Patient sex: M
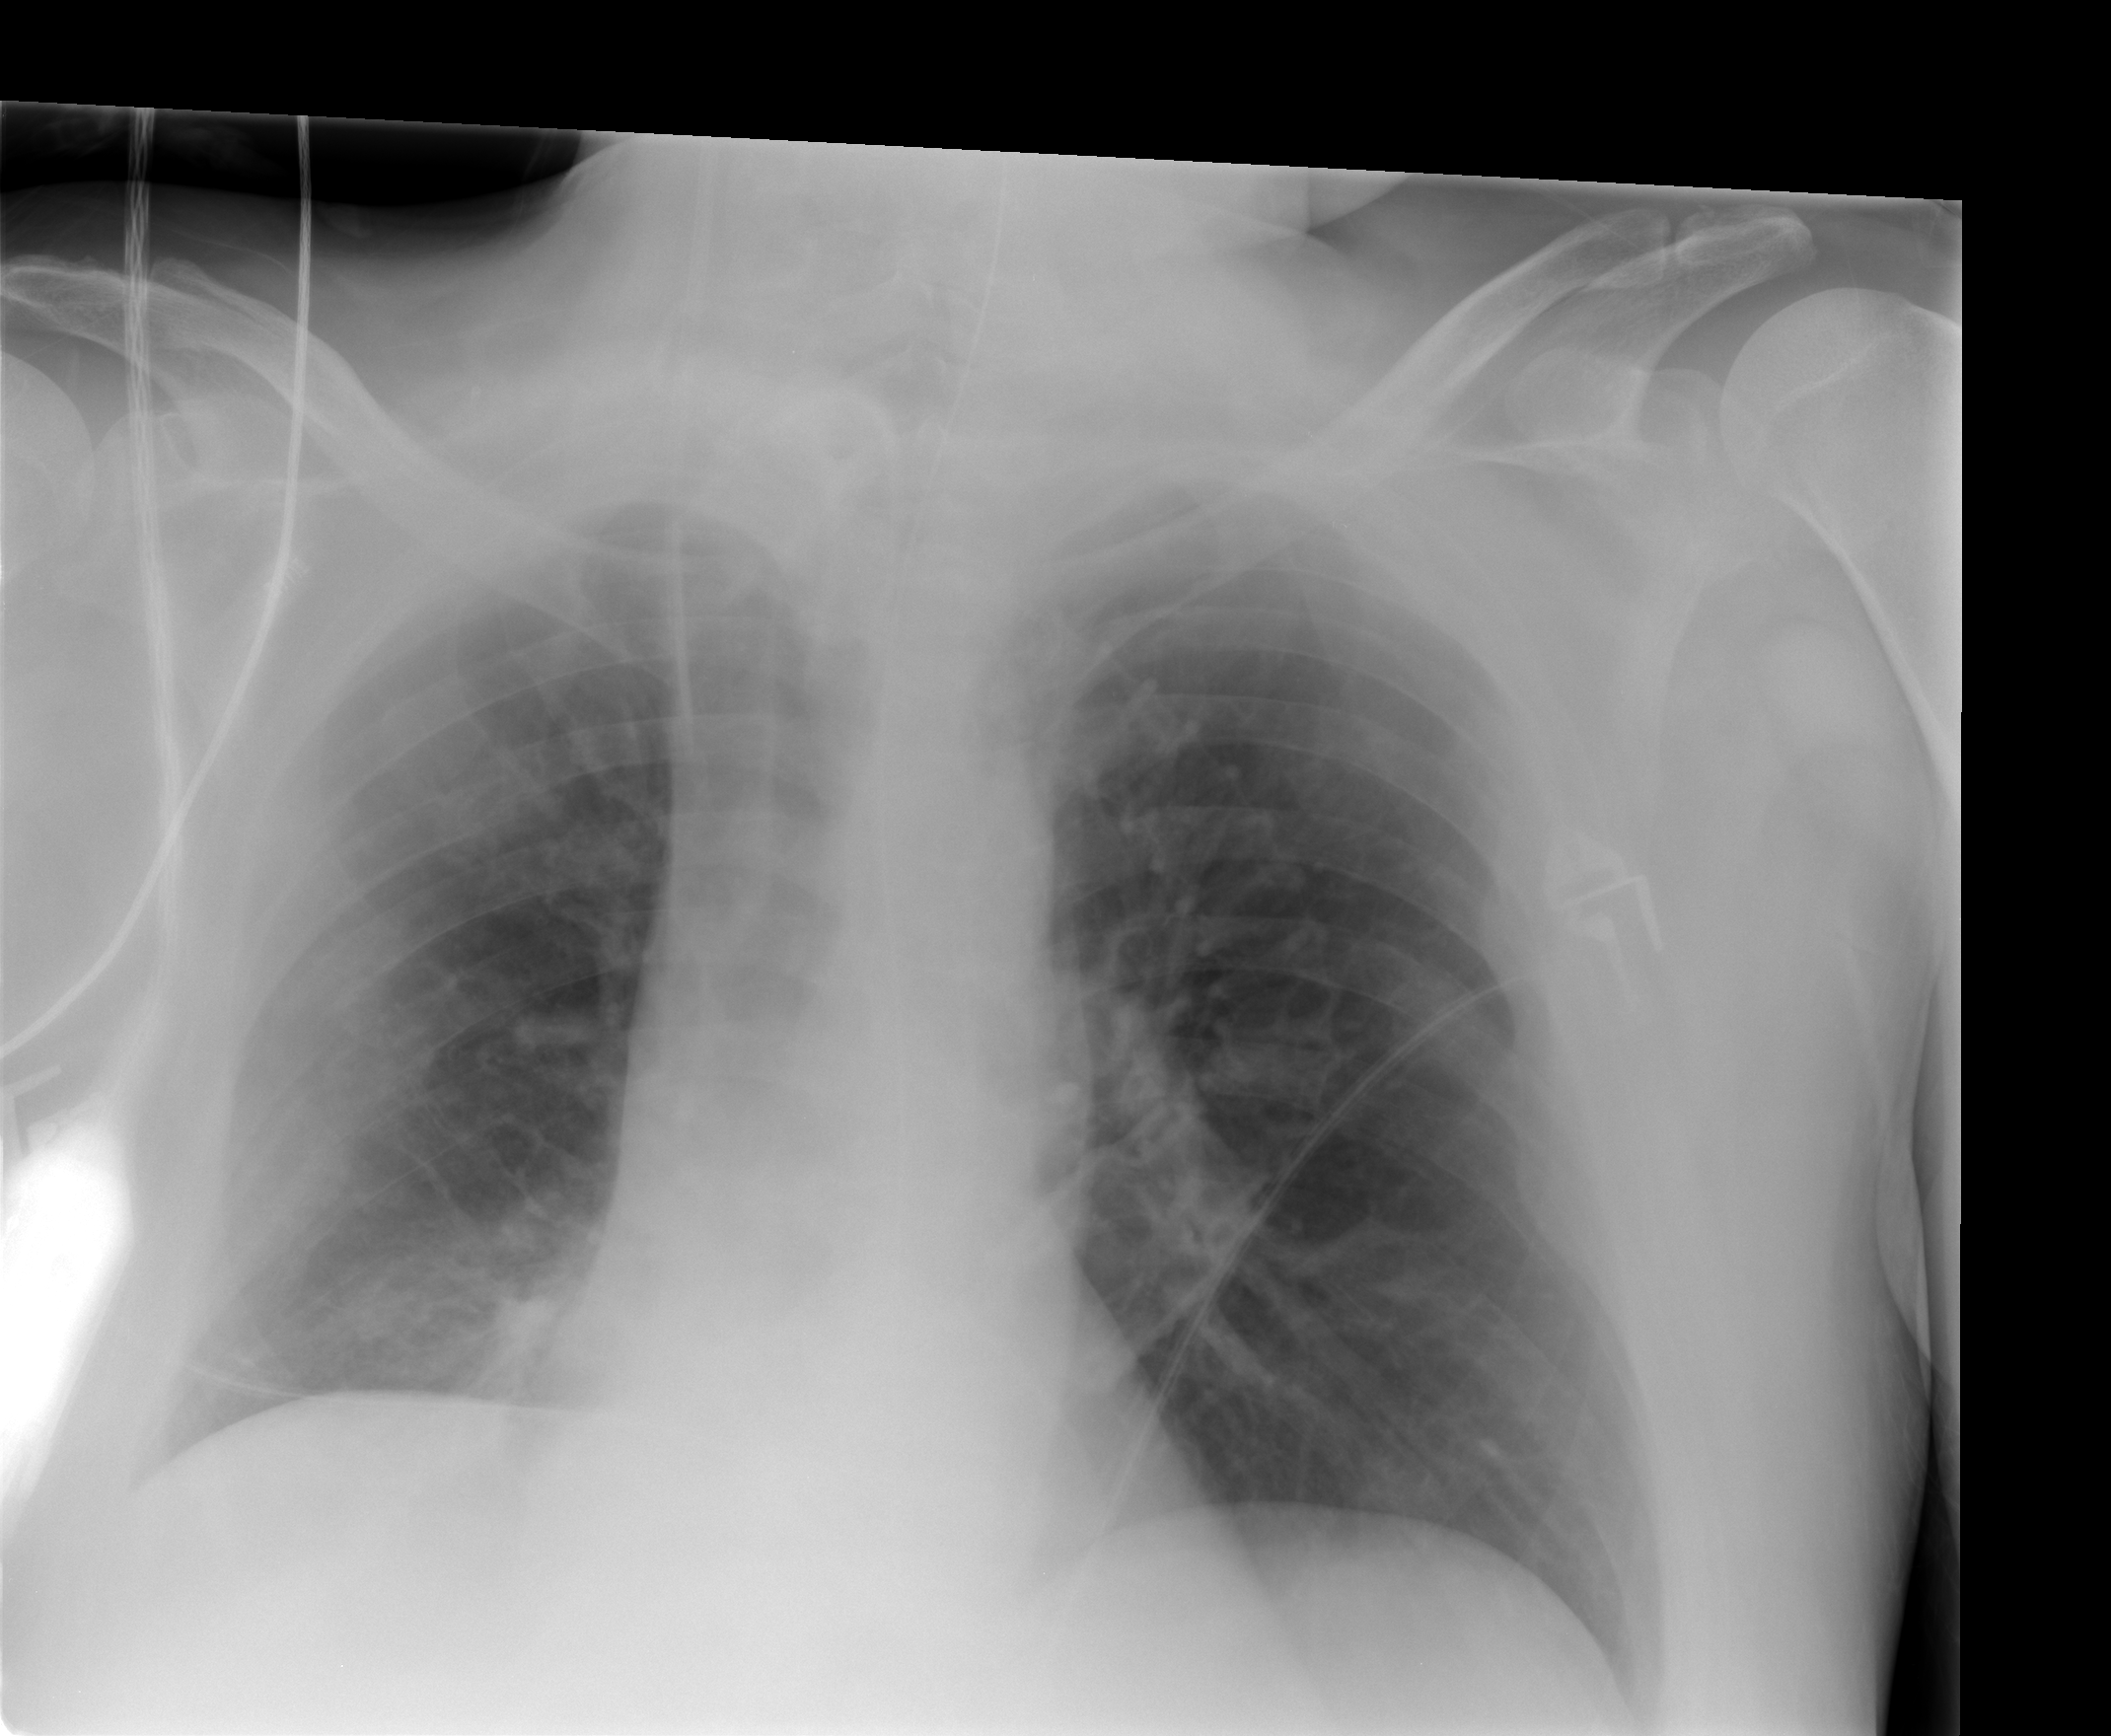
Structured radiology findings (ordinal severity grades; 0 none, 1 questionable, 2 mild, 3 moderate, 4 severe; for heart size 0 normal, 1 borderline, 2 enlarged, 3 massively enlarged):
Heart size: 0
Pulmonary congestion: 1
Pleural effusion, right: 0
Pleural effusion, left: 0
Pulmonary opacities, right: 2
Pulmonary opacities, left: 0
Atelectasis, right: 2
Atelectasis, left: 0